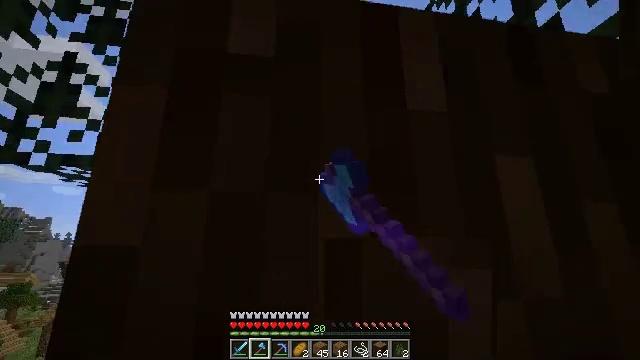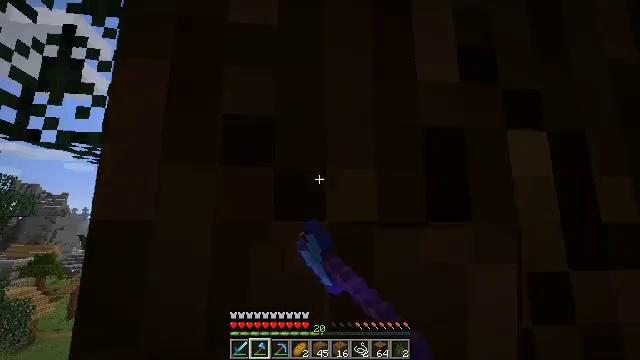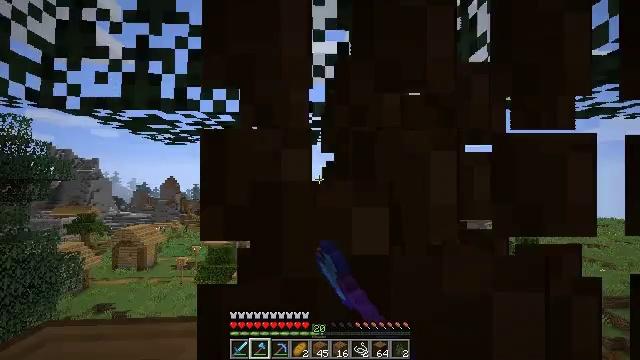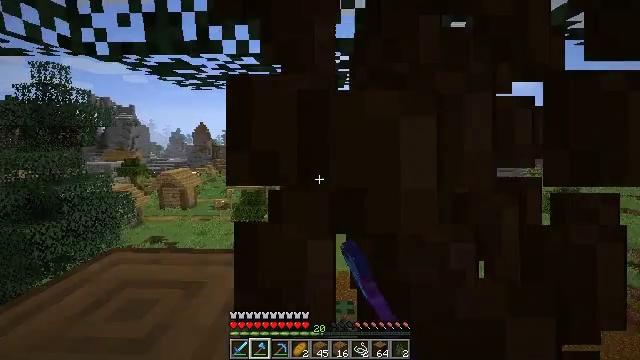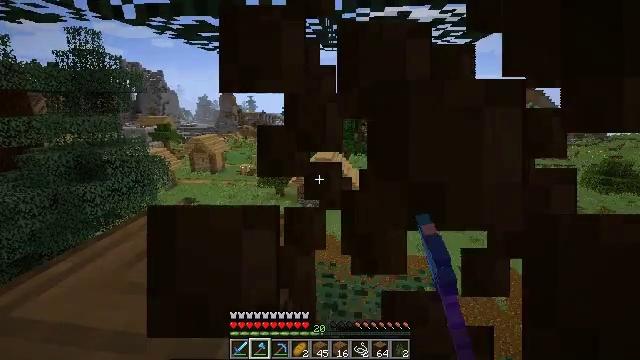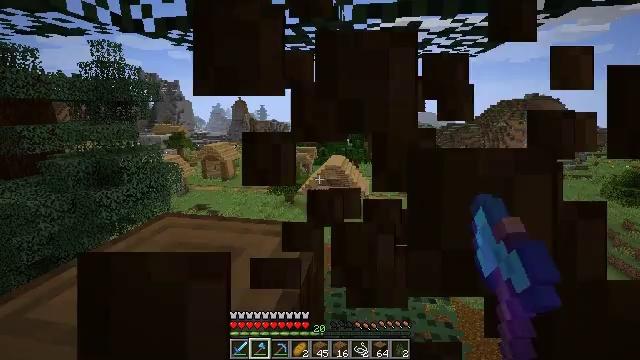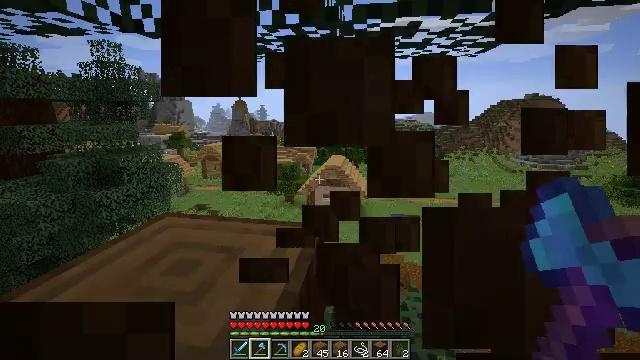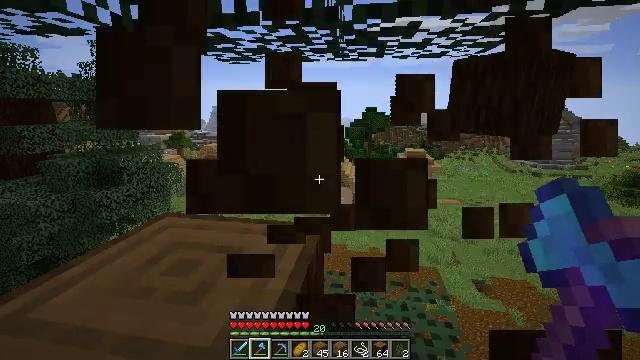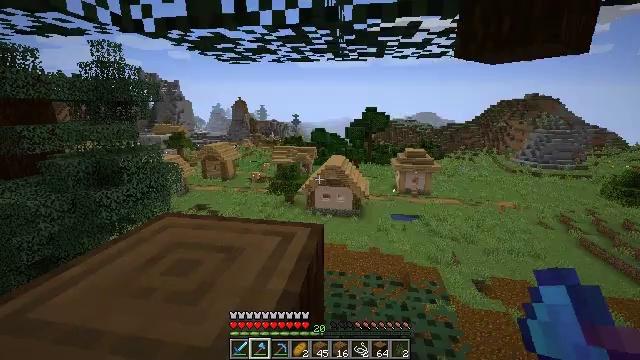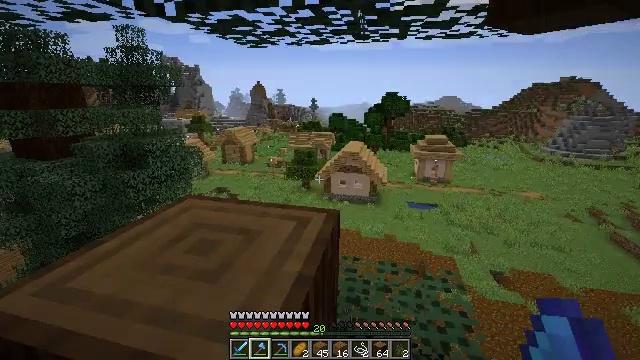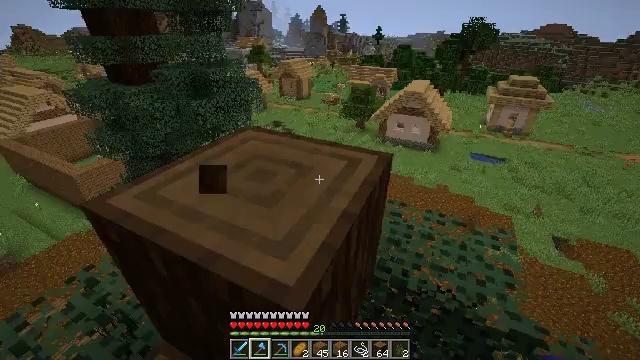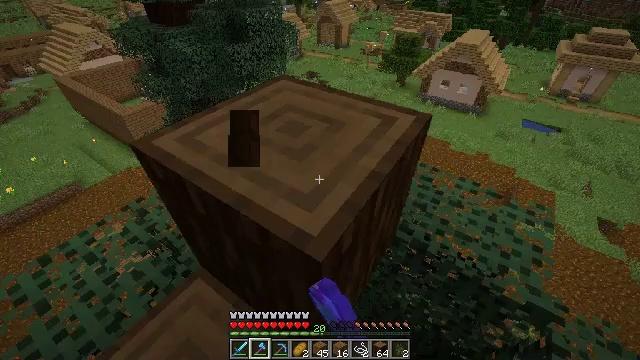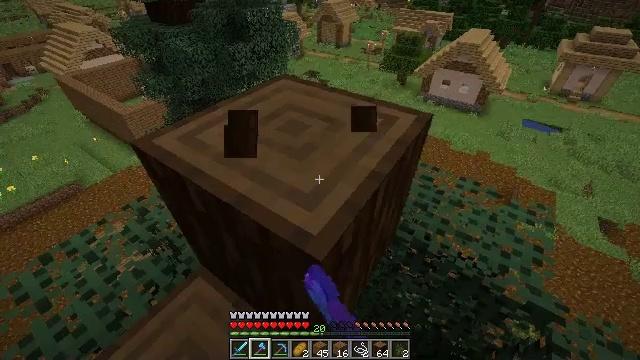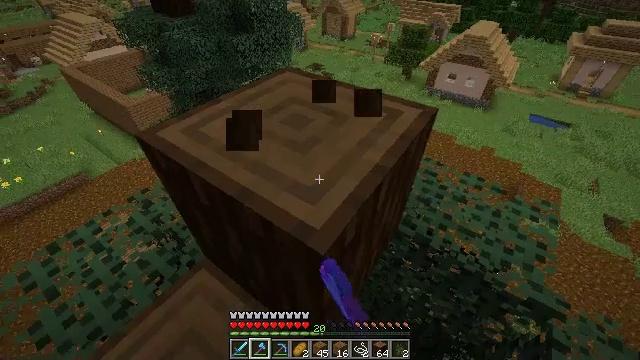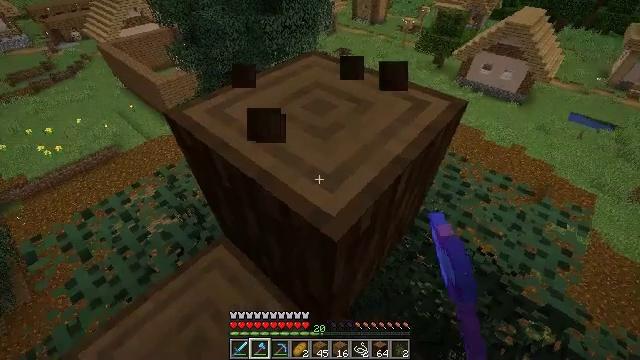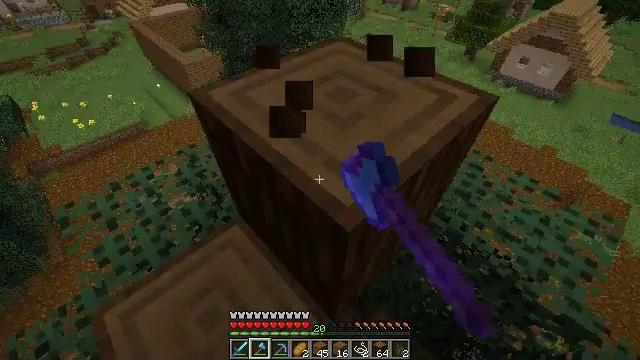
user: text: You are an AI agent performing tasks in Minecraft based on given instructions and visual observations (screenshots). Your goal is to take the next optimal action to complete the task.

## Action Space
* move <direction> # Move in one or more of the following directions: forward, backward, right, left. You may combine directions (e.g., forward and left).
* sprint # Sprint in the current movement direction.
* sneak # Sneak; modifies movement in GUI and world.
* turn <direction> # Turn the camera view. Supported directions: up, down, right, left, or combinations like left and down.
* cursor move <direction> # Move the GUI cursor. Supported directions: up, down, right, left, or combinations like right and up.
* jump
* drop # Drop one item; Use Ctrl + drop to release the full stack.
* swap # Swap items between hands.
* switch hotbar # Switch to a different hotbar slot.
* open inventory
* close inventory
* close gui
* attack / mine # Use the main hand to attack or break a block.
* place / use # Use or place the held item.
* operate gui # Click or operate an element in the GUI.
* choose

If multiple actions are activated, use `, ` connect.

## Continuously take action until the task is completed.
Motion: motion action
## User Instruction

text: Mine the spruce log from the forest.
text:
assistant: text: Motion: turn left and down, attack / mine
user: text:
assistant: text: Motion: turn left and down, attack / mine
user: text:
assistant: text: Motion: turn left and down, attack / mine
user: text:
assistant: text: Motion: turn left and down, attack / mine
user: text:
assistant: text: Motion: turn left and up, attack / mine
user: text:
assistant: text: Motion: attack / mine
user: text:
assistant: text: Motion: attack / mine
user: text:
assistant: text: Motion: attack / mine
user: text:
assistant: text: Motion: turn left and down, attack / mine
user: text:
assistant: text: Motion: turn left and down, attack / mine
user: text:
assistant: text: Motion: turn left and down, attack / mine
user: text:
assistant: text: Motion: attack / mine
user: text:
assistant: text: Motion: turn down, attack / mine
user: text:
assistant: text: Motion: turn left and down, attack / mine
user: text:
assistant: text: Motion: turn left and down, attack / mine
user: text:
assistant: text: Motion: turn left and down, attack / mine
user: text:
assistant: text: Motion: turn left and down, attack / mine
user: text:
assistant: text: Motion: turn left and down, attack / mine
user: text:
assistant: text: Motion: turn left and down, attack / mine
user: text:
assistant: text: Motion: turn left and down, attack / mine
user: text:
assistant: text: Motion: turn left and down, attack / mine
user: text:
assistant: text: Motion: turn left and down, attack / mine
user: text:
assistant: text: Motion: turn left, attack / mine
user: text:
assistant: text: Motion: turn left, attack / mine
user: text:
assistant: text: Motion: turn left, attack / mine
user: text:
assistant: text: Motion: turn left and up, attack / mine
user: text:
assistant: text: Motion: turn left, attack / mine
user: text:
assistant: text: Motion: turn left, attack / mine
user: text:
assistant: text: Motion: turn left and up, attack / mine
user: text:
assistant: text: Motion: turn left, attack / mine